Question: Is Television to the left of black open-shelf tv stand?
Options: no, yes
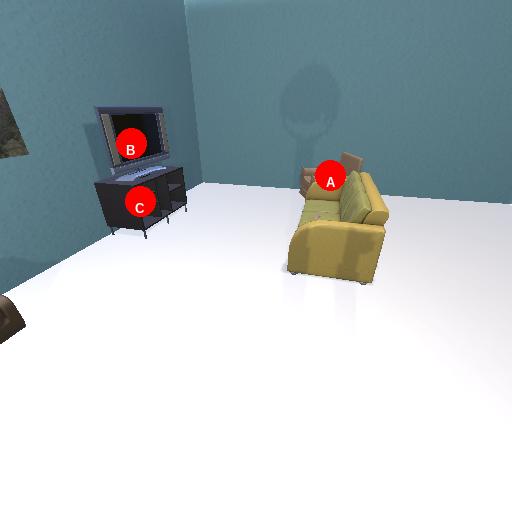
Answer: no